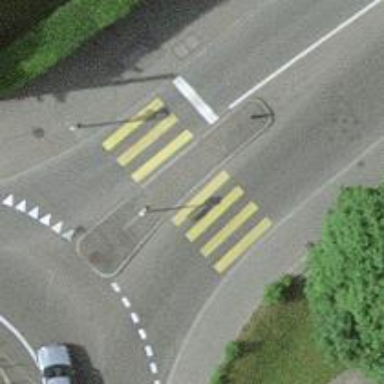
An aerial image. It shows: Road with traffic signals.